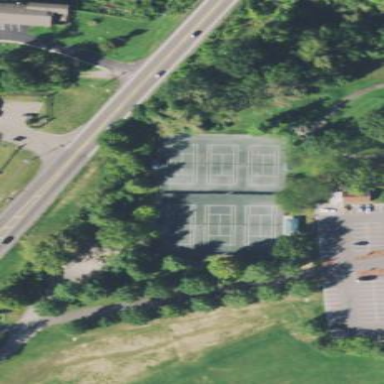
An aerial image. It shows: Tennis court in leisure pitch.